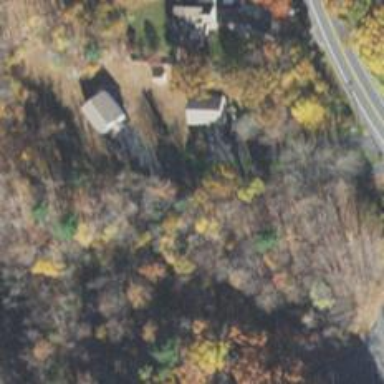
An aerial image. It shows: Driveway.